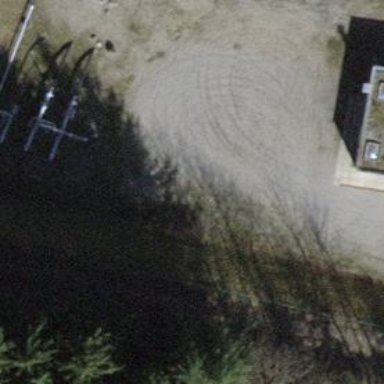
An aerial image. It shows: Station related to pipeline.